Interaction volume radius: 10 \u00c5
Interaction volume height: 10 \u00c5
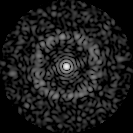
Disorder parameter: 0.8392